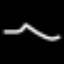
Label: squiggle